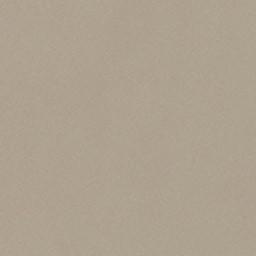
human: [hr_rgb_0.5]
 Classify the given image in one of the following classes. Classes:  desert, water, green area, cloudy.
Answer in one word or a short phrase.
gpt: desert